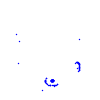
Particle: kaon